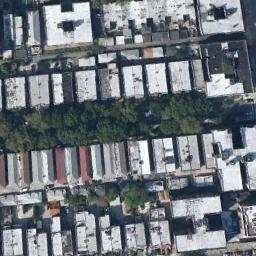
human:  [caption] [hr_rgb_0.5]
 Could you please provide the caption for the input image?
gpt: The dense residential is next to some trees .

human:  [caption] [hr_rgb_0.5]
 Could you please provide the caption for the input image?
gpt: There is a green space in the middle of the house .

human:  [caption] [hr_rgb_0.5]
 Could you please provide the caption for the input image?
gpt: A dense residential area has lots of white houses of different sizes .

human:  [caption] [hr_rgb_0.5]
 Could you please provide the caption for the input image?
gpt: There are many roads and neatly arranged houses and trees and many vehicles in densely populated areas .

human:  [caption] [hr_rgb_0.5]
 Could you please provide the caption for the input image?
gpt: There are many white buildings arranged neatly on dense residential area .